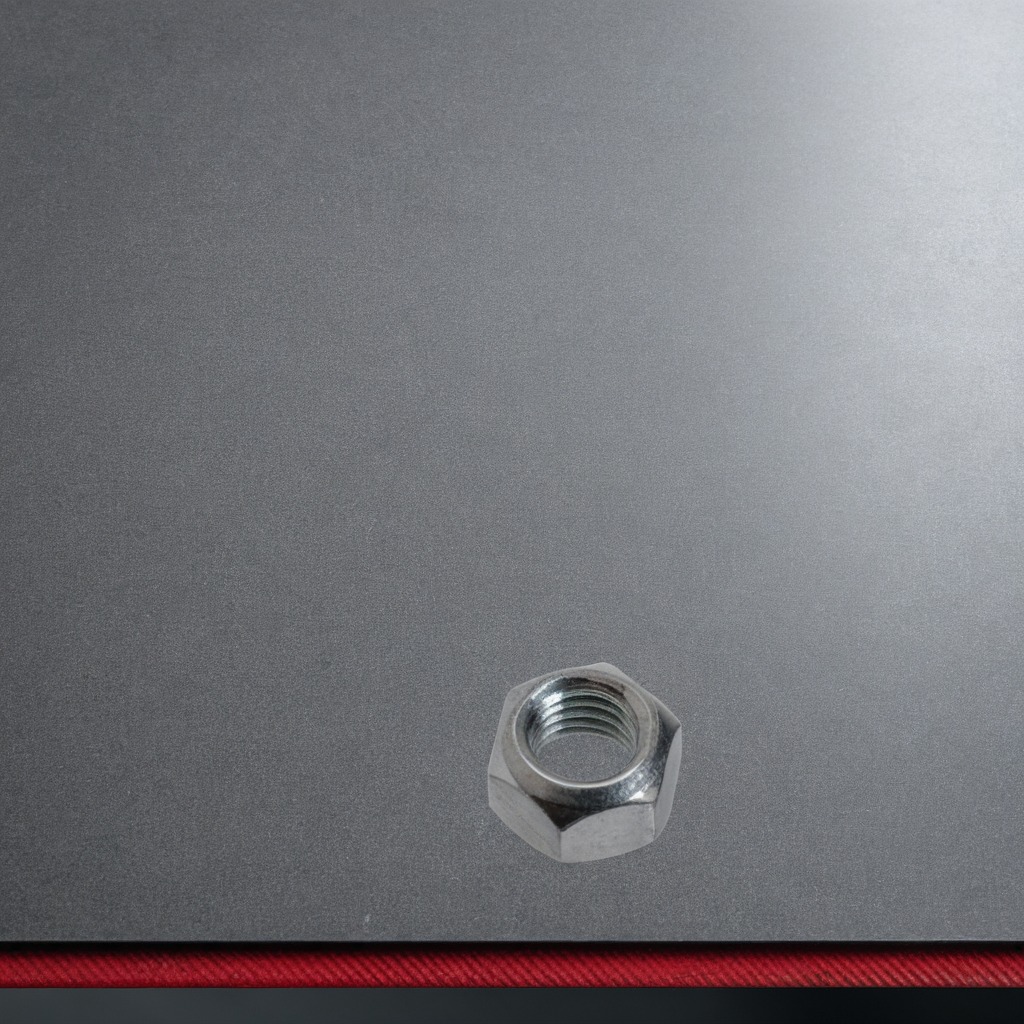
A metal nut is lying on the granite tabletop.